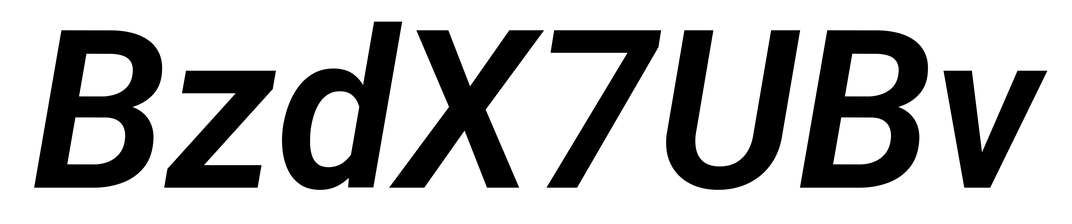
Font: Roboto-Italic_SemiBold_Italic